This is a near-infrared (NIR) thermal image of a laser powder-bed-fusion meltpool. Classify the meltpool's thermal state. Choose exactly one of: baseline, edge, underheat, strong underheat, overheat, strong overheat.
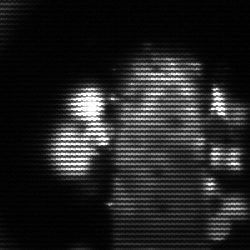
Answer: strong underheat